Interaction volume radius: 5 \u00c5
Interaction volume height: 20 \u00c5
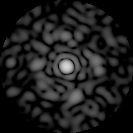
Disorder parameter: 0.8165